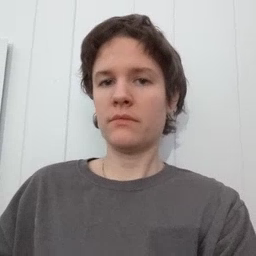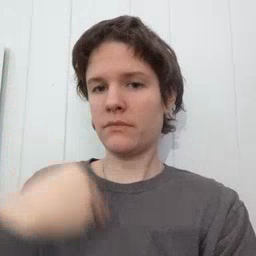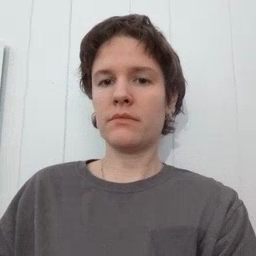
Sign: nap